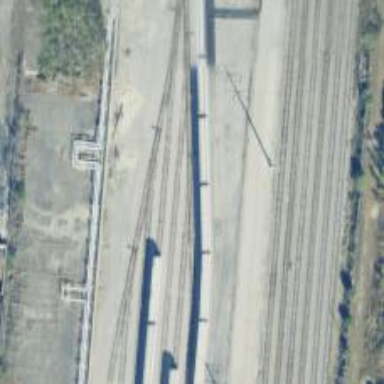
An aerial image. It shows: Rail spur service.